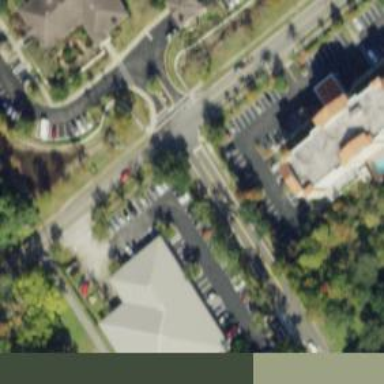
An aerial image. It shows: Retail area.